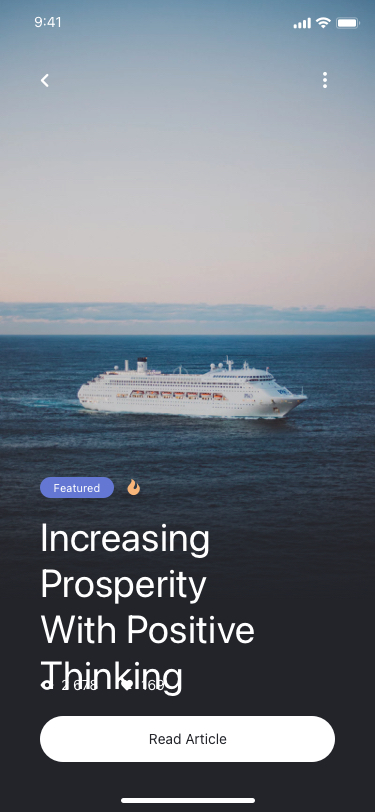
Text in this UI design:
169
2 678
Increasing Prosperity With Positive Thinking